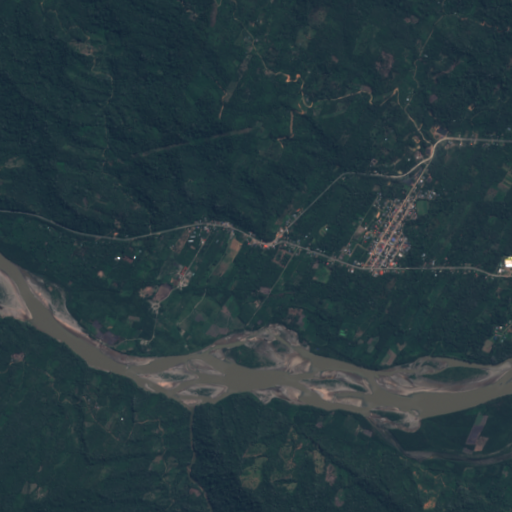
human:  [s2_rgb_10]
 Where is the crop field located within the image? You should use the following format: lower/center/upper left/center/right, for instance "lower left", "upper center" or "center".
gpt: The crop field is located in the center right of the image.
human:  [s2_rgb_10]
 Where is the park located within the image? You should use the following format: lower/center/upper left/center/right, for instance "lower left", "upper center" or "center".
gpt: The park is located in the center right of the image.
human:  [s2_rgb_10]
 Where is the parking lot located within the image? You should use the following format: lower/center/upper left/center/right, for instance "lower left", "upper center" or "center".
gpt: There is no parking lot in the image.